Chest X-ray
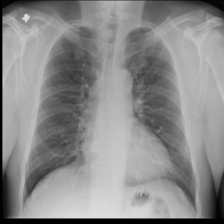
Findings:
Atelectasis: negative
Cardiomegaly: negative
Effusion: negative
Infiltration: negative
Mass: negative
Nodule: negative
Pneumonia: negative
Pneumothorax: negative
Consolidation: negative
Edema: negative
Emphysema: negative
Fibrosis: negative
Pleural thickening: negative
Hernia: negative